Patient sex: M
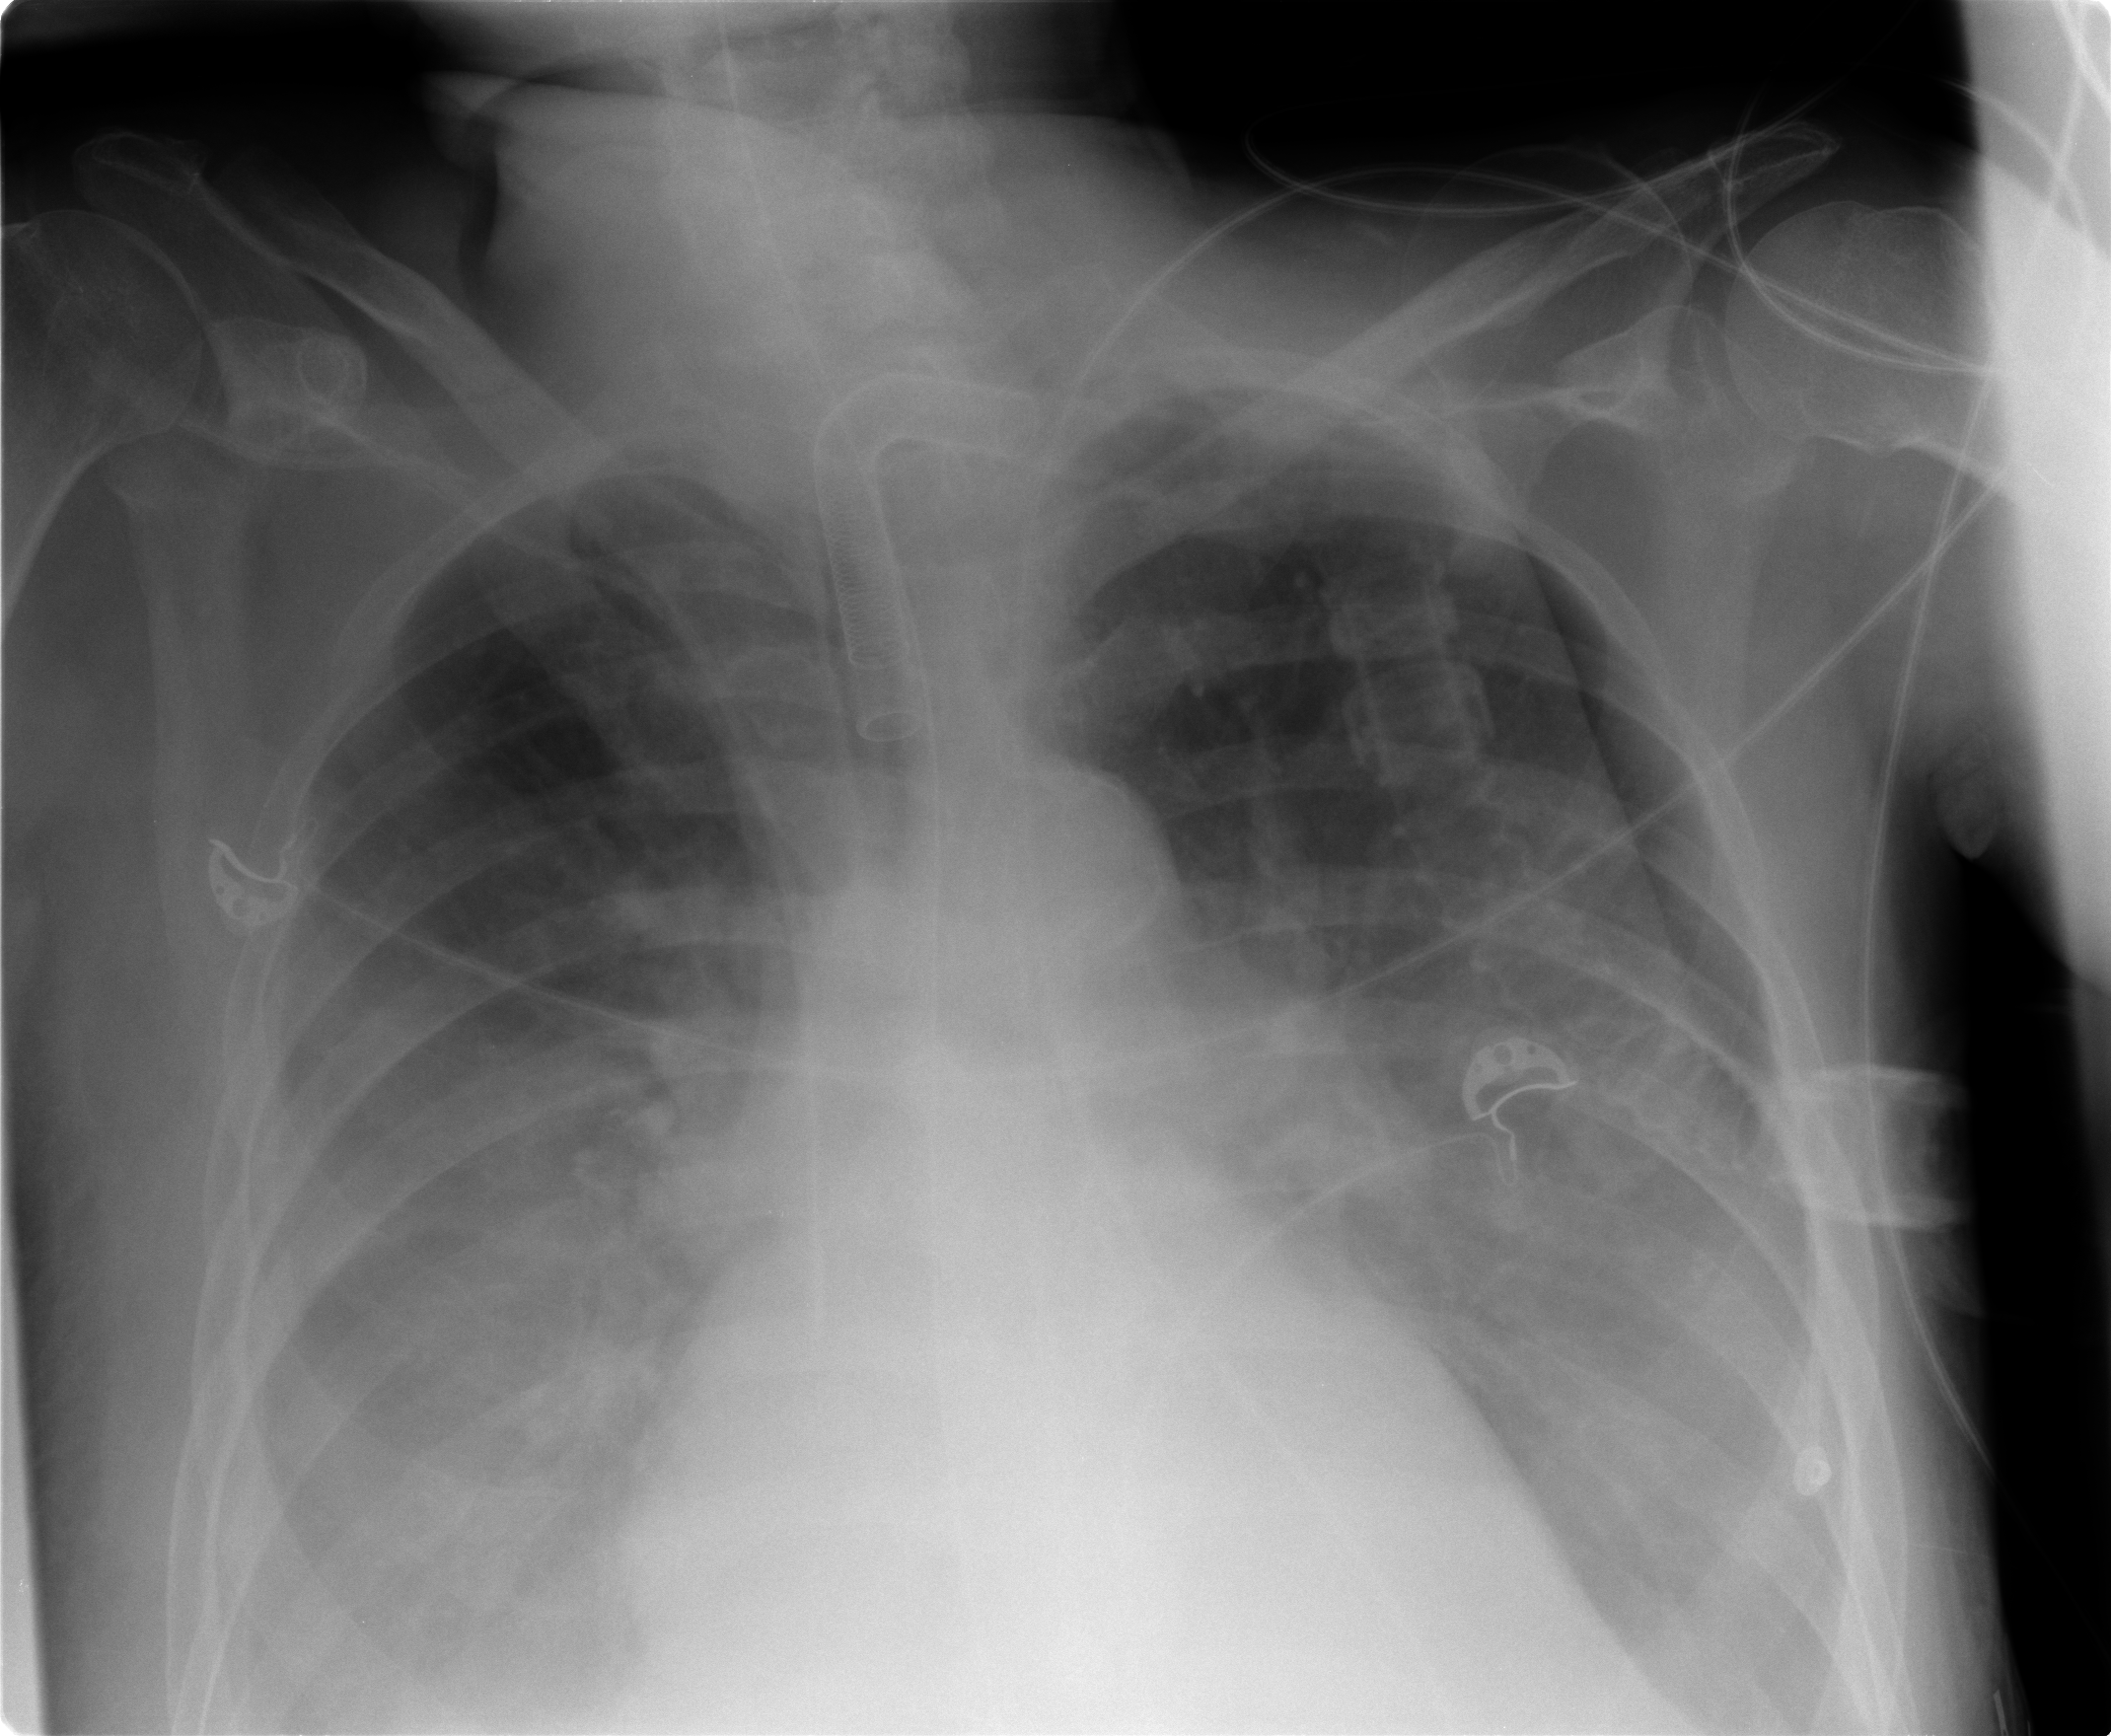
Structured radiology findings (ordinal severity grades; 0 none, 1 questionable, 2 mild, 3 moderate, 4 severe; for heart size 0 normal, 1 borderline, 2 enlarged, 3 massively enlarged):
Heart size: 2
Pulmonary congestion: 2
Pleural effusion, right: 2
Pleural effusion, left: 1
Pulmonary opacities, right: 0
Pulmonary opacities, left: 0
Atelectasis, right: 2
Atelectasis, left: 2